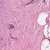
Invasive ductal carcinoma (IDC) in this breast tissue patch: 0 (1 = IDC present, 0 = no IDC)